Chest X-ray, PA view. Patient: 45 years old, sex M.
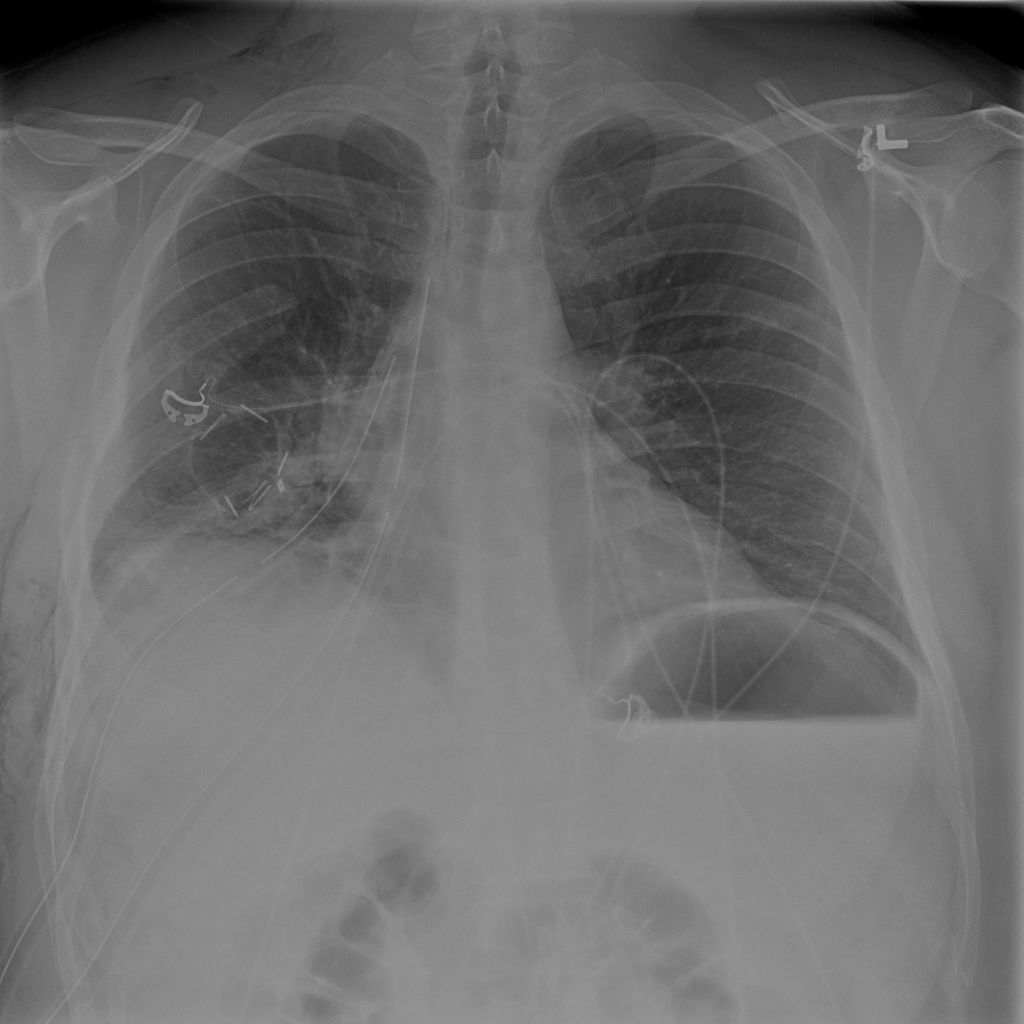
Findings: Atelectasis, Emphysema